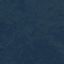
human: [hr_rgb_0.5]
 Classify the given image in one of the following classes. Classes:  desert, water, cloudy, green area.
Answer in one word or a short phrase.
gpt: green area